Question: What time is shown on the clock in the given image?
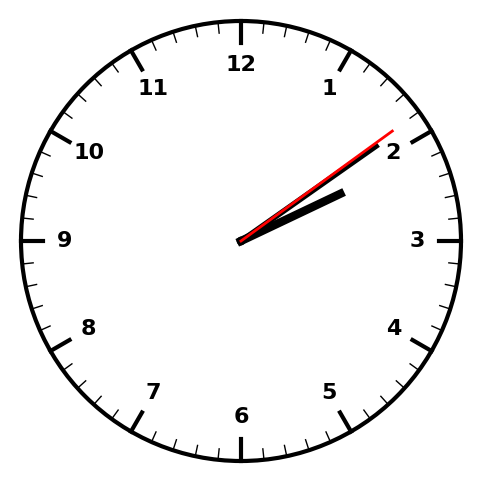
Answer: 02:09:09